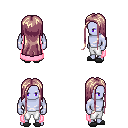
a pixel art fantasy rpg character, male body template, dark elf, purple skin, pink cape, white pants, white blonde extra-long hairstyle, gray slippers, four views (front, back, left, right), 2x2 character sprite sheet, small pixel art, hard edges, no anti-aliasing